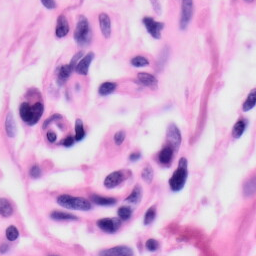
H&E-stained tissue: Skin